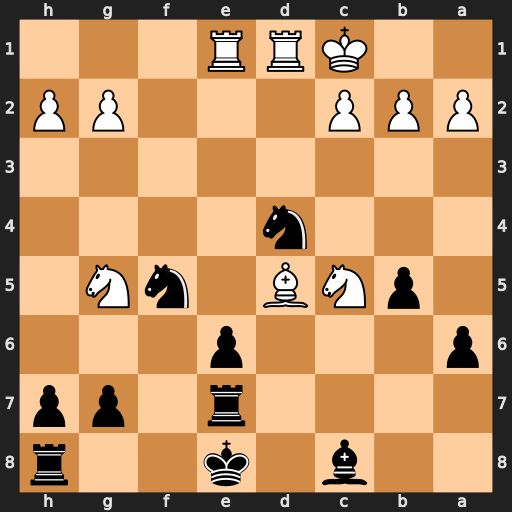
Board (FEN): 2b1k2r/4r1pp/p3p3/1pNB1nN1/3n4/8/PPP3PP/2KRR3
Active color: b
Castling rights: k
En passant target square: -
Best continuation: exd5 Rxe7+ Kxe7